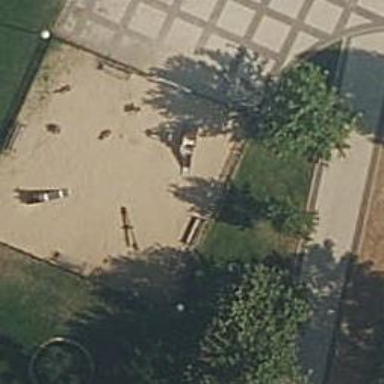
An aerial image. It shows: Brown bench in the vicinity.